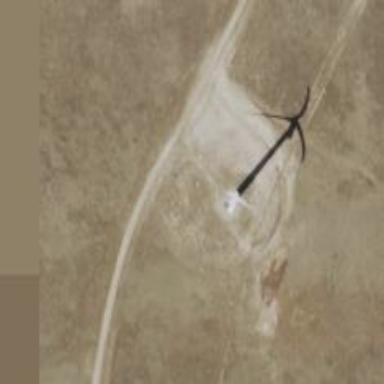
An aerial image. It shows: Wind generator powered by wind turbine.